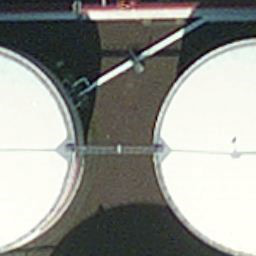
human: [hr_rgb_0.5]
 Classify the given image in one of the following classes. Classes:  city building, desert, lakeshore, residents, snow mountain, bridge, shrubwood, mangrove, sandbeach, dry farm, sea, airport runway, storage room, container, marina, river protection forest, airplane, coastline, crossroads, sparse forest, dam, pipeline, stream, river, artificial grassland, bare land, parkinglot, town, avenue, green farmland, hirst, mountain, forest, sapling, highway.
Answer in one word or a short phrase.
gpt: storage room